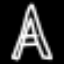
Label: The Eiffel Tower